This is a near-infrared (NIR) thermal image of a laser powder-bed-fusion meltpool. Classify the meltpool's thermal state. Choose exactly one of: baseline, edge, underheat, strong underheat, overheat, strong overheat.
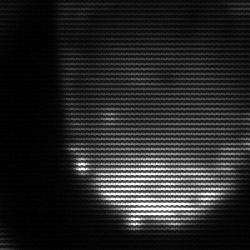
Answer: edge